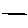
Label: line